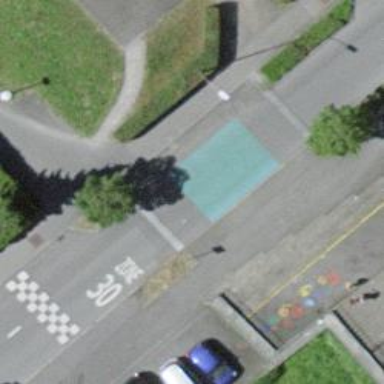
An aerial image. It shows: Marked road crossing with surface markings.